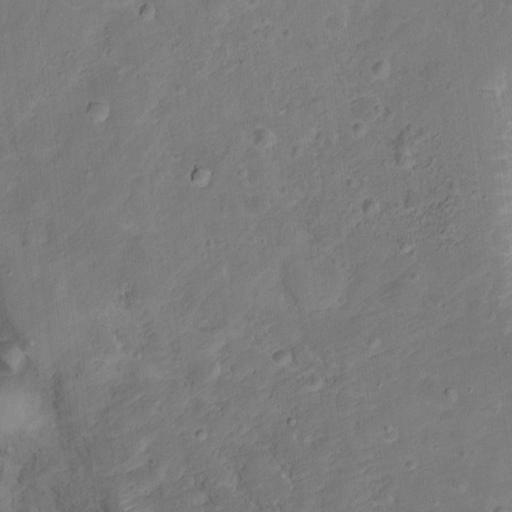
Classes present: Background